Field crop: maize
Growth stage: 2
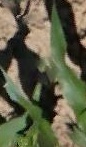
Species: maize